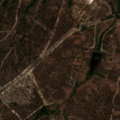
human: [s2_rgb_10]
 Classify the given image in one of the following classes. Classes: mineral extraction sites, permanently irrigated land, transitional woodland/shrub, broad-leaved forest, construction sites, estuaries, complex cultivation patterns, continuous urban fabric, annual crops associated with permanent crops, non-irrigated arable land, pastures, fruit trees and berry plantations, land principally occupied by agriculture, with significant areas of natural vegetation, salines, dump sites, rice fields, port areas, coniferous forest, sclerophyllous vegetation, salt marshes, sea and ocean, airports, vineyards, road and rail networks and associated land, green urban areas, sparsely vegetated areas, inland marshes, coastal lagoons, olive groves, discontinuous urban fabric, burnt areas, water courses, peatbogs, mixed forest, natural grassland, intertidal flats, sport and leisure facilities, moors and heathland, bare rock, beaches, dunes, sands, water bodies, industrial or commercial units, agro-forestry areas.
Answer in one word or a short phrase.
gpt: complex cultivation patterns, broad-leaved forest